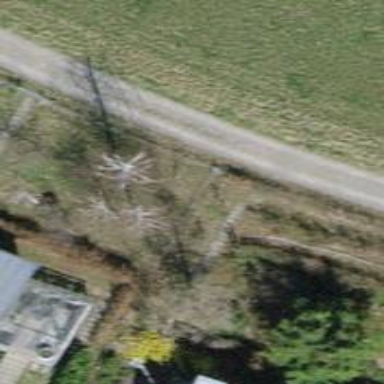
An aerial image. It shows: Single tag "natural: tree."